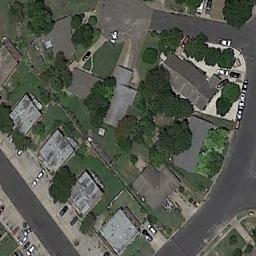
Label: residential